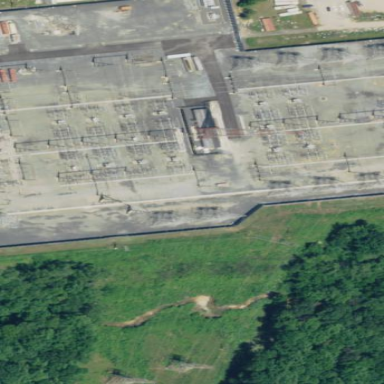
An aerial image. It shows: There is distribution substation enclosed by fence.